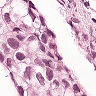
Metastatic tissue present: yes